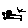
Label: car